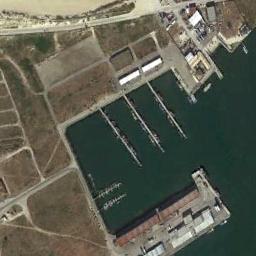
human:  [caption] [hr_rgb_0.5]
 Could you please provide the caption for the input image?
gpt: The harbor has lots of neatly docked boats and some clearings are next to the harbor .

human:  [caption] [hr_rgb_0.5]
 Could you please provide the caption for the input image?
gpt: There is little traffic on the road near the harbor .

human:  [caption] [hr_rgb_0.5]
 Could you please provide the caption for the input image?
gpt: Many ships are in the harbor .

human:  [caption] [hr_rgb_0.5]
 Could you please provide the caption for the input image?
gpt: There are no moorings on the sea side of the harbor surrounded by buildings and land, And there are still many empty spaces .

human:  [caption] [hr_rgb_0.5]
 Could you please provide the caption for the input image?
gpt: There are some bare lawns around the harbor with some ships .